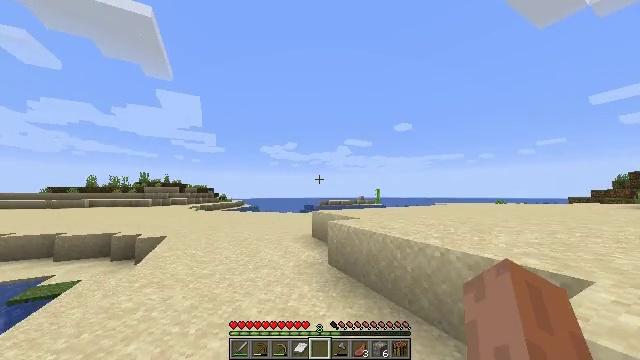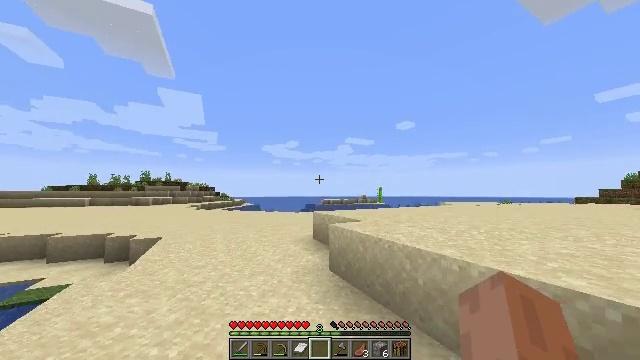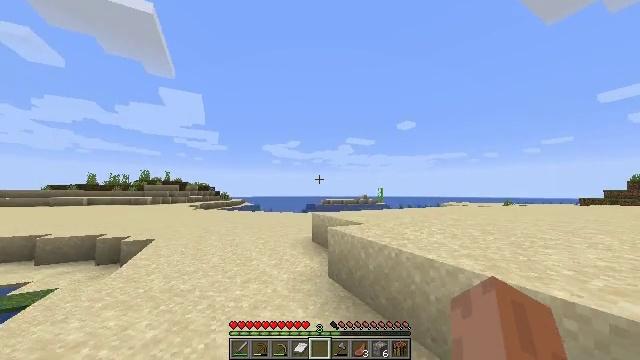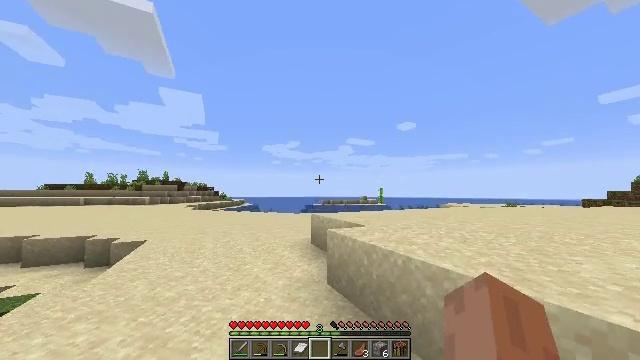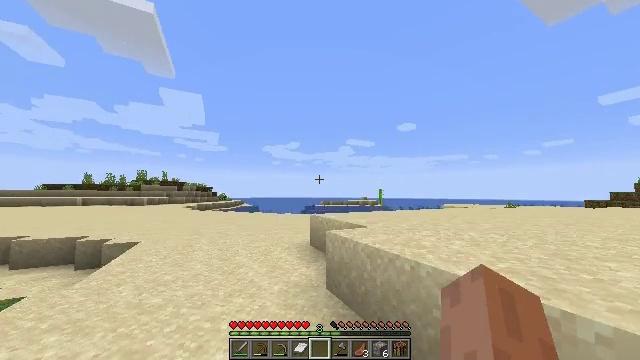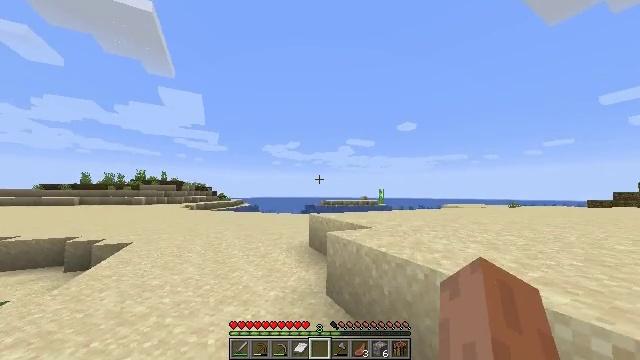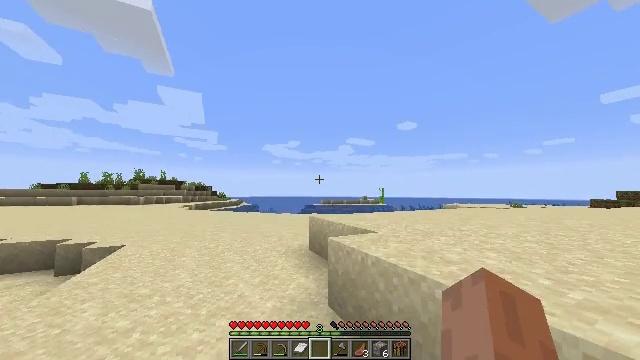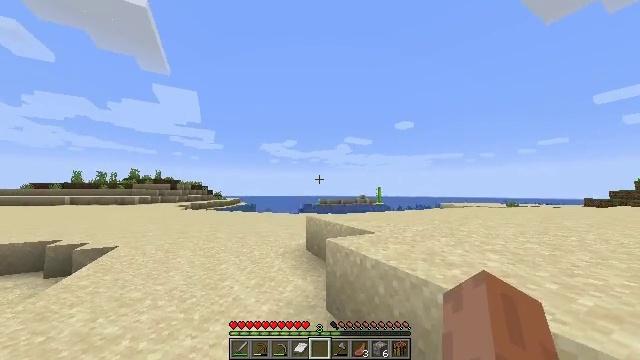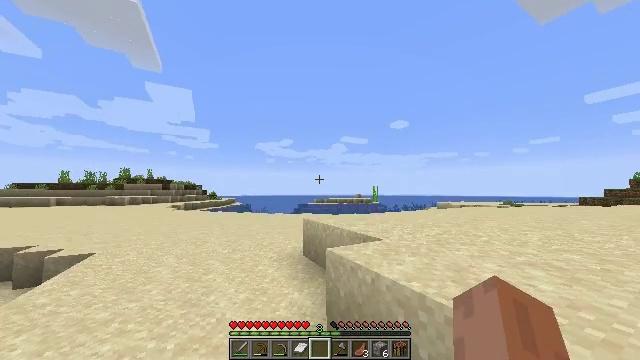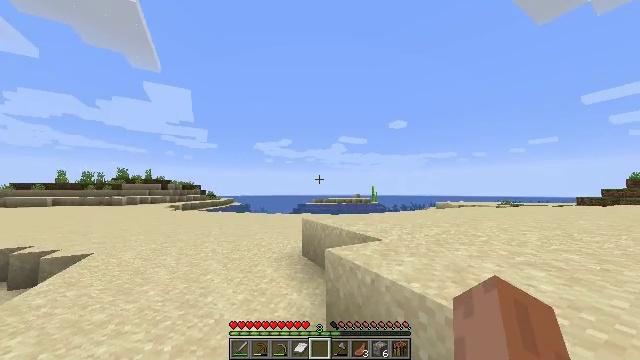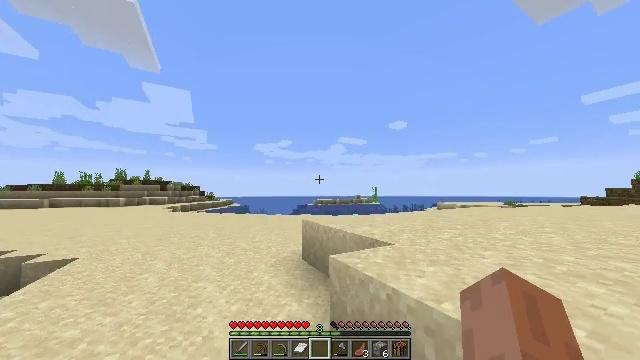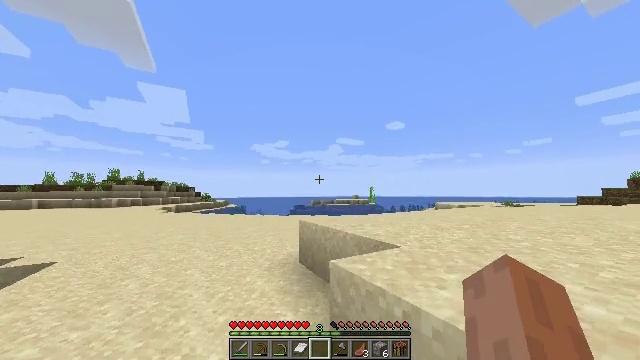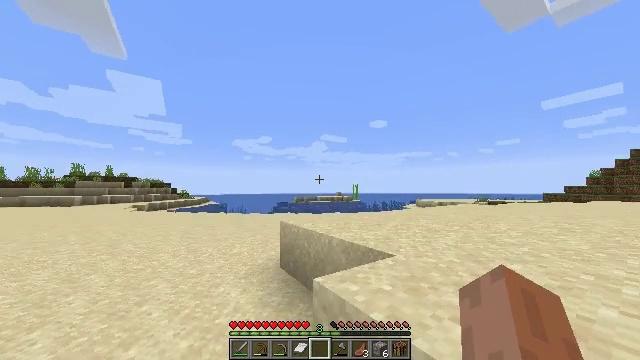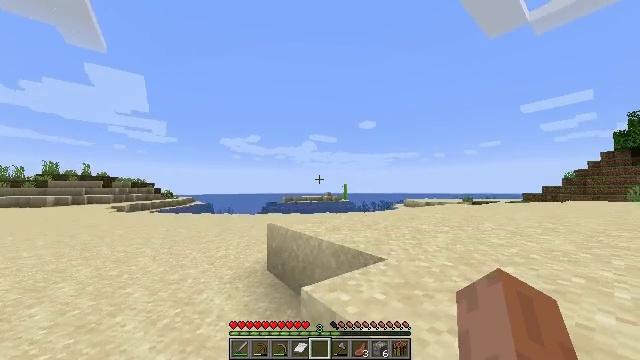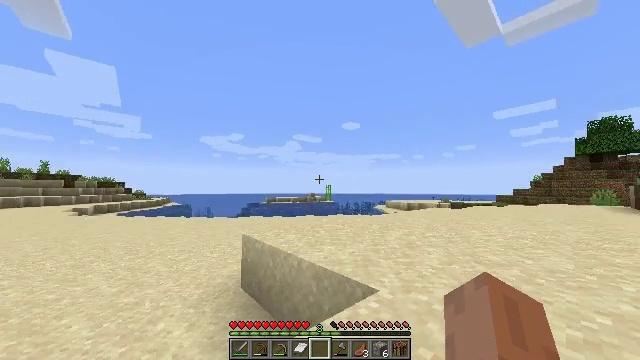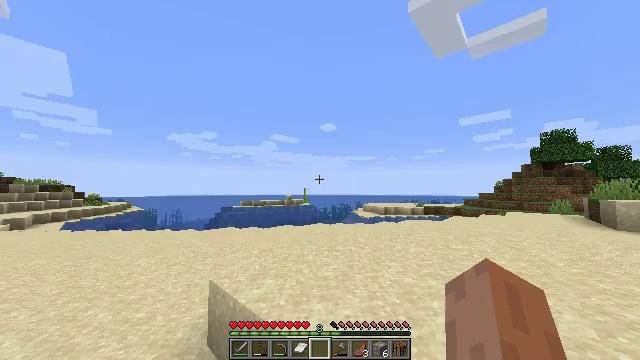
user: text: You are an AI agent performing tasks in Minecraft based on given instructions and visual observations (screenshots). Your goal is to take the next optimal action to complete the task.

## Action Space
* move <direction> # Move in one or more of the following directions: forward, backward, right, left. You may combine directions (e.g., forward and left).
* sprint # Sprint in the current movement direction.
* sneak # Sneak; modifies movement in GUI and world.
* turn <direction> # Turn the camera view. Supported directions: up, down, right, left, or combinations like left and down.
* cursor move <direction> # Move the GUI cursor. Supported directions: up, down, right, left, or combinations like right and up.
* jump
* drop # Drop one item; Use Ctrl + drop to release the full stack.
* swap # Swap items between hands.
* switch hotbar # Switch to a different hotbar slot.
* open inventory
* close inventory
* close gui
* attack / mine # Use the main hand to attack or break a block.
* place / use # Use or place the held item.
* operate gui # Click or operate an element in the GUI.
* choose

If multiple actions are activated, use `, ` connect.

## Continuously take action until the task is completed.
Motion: motion action
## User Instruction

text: Gather sugar cane for crafting.
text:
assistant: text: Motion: move forward, sprint
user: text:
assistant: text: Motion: move forward, sprint
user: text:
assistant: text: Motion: move forward, sprint
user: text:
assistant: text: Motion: move forward, sprint
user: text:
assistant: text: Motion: move forward, sprint
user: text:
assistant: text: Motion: move forward, sprint
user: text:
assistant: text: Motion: move forward, sprint
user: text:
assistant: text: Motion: move forward, sprint, turn right
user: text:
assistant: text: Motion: move forward, sprint
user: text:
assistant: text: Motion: move forward, sprint
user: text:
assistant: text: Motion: move forward, sprint
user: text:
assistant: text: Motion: move forward, sprint, turn right
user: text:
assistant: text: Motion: move forward, sprint, turn right
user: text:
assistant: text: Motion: move forward, sprint, turn right, jump
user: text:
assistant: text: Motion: move forward, sprint, turn right, jump
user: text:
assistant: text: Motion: move forward, sprint, turn right, jump
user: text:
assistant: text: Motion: move forward, sprint, turn right, jump
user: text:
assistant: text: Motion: move forward, sprint, turn right, jump
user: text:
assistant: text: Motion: move forward, sprint, turn right, jump
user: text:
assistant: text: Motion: move forward, sprint, turn right, jump
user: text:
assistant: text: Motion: move forward, sprint, turn right, jump
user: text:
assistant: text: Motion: move forward, sprint, turn right
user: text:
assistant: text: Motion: move forward, sprint, turn right
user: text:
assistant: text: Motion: move forward, sprint, turn right
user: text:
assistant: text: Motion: move forward, sprint, turn right
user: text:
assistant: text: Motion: move forward, sprint, turn right
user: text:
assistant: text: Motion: turn right
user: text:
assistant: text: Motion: turn right
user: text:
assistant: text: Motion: turn right and down
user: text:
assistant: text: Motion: turn right